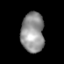
Tissue: prostate
Cell type: Fibroblasts
Senescence score: 0.768
Nuclear area (px): 898
Mean DAPI intensity: 147.396